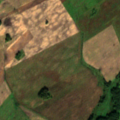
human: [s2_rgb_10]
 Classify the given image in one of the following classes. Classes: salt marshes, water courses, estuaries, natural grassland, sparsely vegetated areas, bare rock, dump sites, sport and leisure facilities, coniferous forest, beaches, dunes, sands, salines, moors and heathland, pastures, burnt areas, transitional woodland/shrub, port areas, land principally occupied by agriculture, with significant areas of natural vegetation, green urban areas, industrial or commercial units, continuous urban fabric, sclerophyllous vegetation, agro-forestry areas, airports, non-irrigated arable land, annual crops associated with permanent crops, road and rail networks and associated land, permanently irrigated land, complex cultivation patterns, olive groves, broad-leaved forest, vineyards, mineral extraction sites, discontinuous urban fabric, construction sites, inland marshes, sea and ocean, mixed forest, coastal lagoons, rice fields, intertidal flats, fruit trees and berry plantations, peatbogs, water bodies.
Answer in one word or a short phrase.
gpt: non-irrigated arable land, complex cultivation patterns, land principally occupied by agriculture, with significant areas of natural vegetation